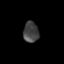
Tissue: prostate
Cell type: T cells
Senescence score: 0.2844
Nuclear area (px): 316
Mean DAPI intensity: 66.415